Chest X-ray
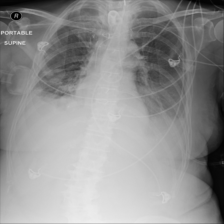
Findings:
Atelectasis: negative
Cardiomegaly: negative
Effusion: negative
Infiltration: negative
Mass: negative
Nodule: negative
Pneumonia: negative
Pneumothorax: negative
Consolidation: negative
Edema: negative
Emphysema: negative
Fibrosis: negative
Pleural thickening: negative
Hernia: negative